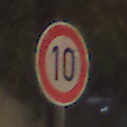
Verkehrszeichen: Geschwindigkeit10
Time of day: Night
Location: Outdoor (Suburban)
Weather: PartlyCloudy
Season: NotSpecified
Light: Artificial